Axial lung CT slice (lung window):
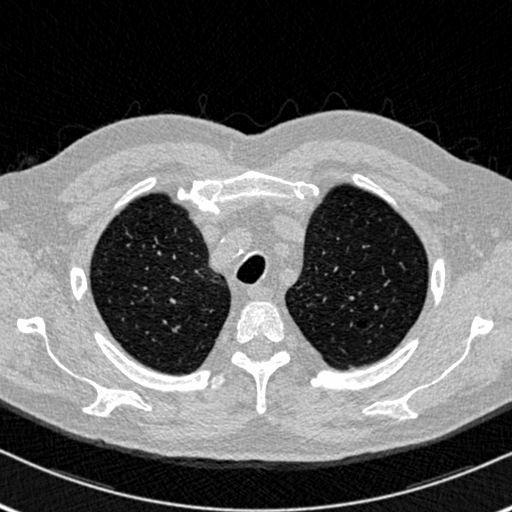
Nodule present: no